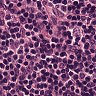
Metastatic tissue present: no